Question: Is it possible to achieve the following just using the auto-layout options available from Xcode? For example by changing hugging or compression settings.

What is the recommended way of achieving this resize behaviour?
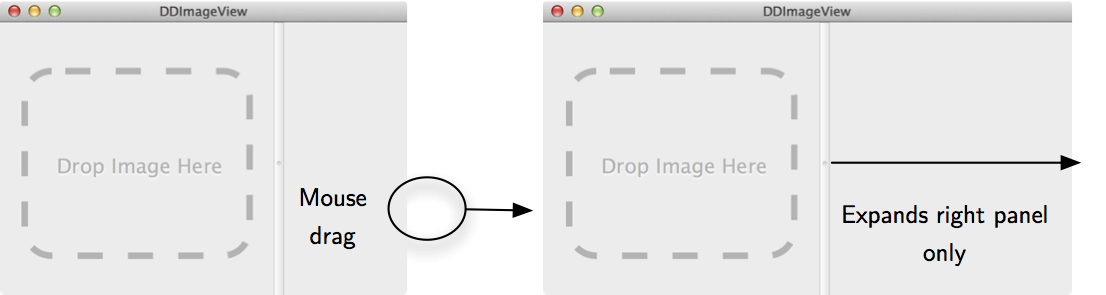
Answer: If you want to achieve a fixed left panel, just select the left view in Interface Builder an choose "Editor" - "Pin" - "Width". This will make the divider unmovable, though.
If you want to keep a draggable divider, you can use the "Holding Priorities" slider in IB.
To prioritize growth of the right panel, select the split view in IB and lower the "Right" holding priority to 1.
Note that those priorities have been added in Mountain Lion. Details can be found in the <URL>.
If you need to support 10.7, achieving this NSSplitView behavior might be way harder. Apple fixed several bugs and shortcomings with 10.8 (especially in conjunction with split views).